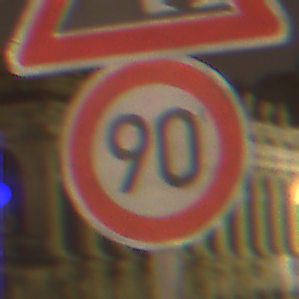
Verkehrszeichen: Geschwindigkeit90
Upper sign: SteinschlagLinks
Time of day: Night
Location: Outdoor (Urban)
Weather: Overcast
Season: NotSpecified
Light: Artificial